Question: I'm trying to implement a CAPSPageMenu. Unfortunately I have a few problems with the Layout of my views.
'''
// MARK: - Scroll menu setup
// Initialize view controllers to display and place in array
var controllerArray : [UIViewController] = []
let controller1 : EventsFeedViewController = EventsFeedViewController(nibName: "ViewControllerOne", bundle: nil)
controller1.title = "Test1"
controllerArray.append(controller1)
let controller2 : LocationsFeedViewController = LocationsFeedViewController(nibName: "ViewControllerTwo", bundle: nil)
controller2.title = "Test2"
controllerArray.append(controller2)
// Customize menu (Optional)
let parameters: [CAPSPageMenuOption] = [
.MenuItemSeparatorWidth(0.0),
.UseMenuLikeSegmentedControl(true),
.MenuItemSeparatorPercentageHeight(0.0),
.SelectedMenuItemLabelColor(UIColor(red: 18.0/255.0, green: 150.0/255.0, blue: 225.0/255.0, alpha: 1.0)),
.ScrollMenuBackgroundColor(UIColor.whiteColor()),
.SelectionIndicatorColor(UIColor(red: 18.0/255.0, green: 150.0/255.0, blue: 225.0/255.0, alpha: 1.0))
]
// Initialize page menu with controller array, frame, and optional parameters
pageMenu = CAPSPageMenu(viewControllers: controllerArray, frame: CGRectMake(0.0, 0.0, self.view.frame.width, self.view.frame.height), pageMenuOptions: parameters)
// Lastly add page menu as subview of base view controller view
// or use pageMenu controller in you view hierachy as desired
// Optional delegate
pageMenu!.delegate = self
// self.view.addSubview(pageMenu!.view)
self.addChildViewController(pageMenu!)
self.view.addSubview(pageMenu!.view)
pageMenu!.didMoveToParentViewController(self)
'''
Have anyone a idea what i do wrong?

Thank you
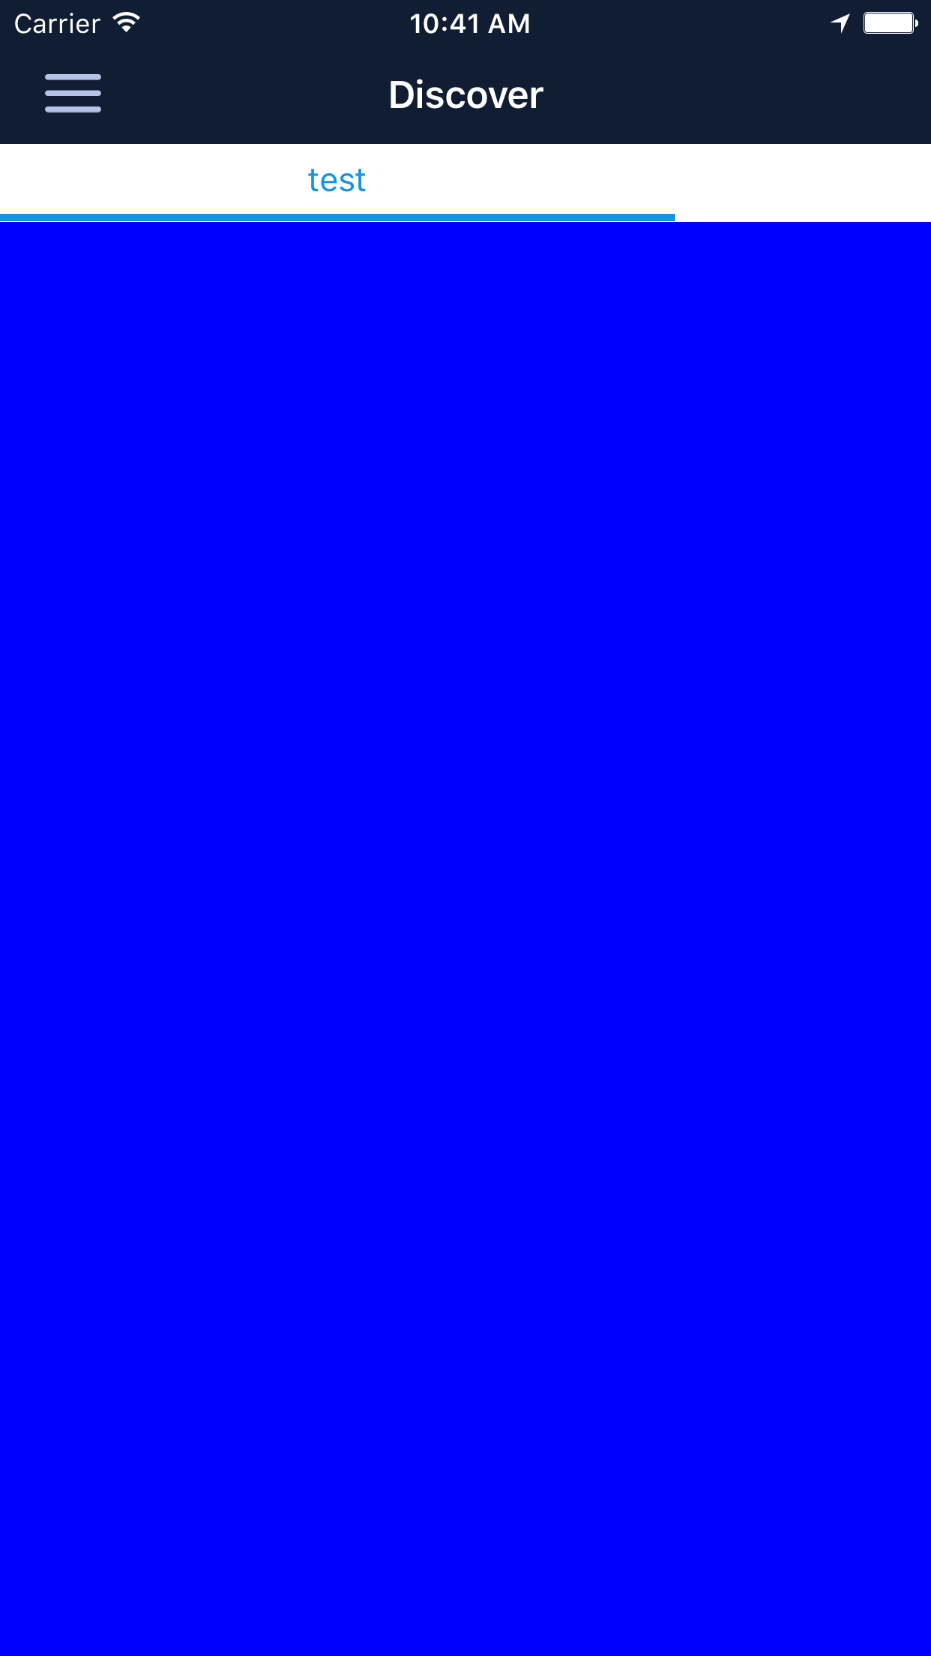
Answer: Working fine with two view controllers :
'''
import UIKit
import PageMenu
class ViewController: UIViewController, CAPSPageMenuDelegate {
var aPageMenu : CAPSPageMenu?
override func viewDidLoad() {
super.viewDidLoad()
var controllerArray : [UIViewController] = []
let profileVC = self.storyboard!.instantiateViewControllerWithIdentifier("VC1")
profileVC.title = "VC 1"
controllerArray.append(profileVC)
let scheduleVC = self.storyboard!.instantiateViewControllerWithIdentifier("VC2")
scheduleVC.title = "VC 2"
controllerArray.append(scheduleVC)
let menuParam: [CAPSPageMenuOption] = [
.MenuItemSeparatorWidth(1.0),
.MenuMargin(20.0),
.MenuHeight(40.0),
.UseMenuLikeSegmentedControl(true),
.MenuItemSeparatorRoundEdges(true),
.SelectionIndicatorHeight(2.0),
.MenuItemSeparatorPercentageHeight(0.5)
]
aPageMenu = CAPSPageMenu(viewControllers: controllerArray, frame: CGRectMake(0.0, 64.0, UIScreen.mainScreen().bounds.size.width, UIScreen.mainScreen().bounds.size.height-64.0), pageMenuOptions: menuParam)
aPageMenu!.delegate = self
self.view.addSubview(aPageMenu!.view)
}
override func didReceiveMemoryWarning() {
super.didReceiveMemoryWarning()
// Dispose of any resources that can be recreated.
}
}
'''
<URL>